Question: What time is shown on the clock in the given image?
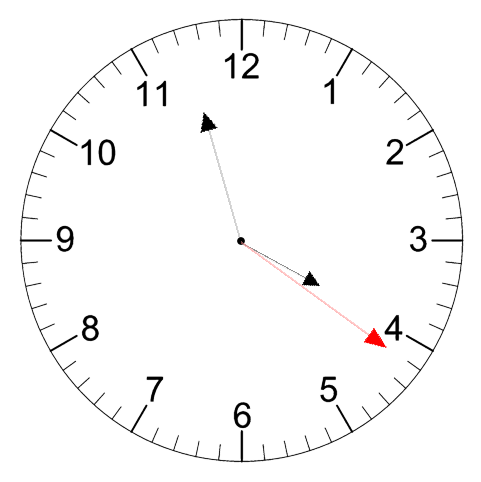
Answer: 03:57:21